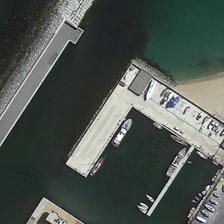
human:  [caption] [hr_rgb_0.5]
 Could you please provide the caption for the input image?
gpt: some boats are in a port near a piece of water .

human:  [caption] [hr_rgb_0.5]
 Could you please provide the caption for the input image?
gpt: some boats are in a port near a piece of water .

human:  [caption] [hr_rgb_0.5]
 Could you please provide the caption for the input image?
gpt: some boats are in a port near a piece of water .

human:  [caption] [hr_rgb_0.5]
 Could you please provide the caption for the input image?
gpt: some boats are in a port near a piece of water .

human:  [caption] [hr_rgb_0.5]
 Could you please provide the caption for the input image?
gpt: some boats are in a port near a piece of water .